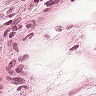
Metastatic tissue present: no